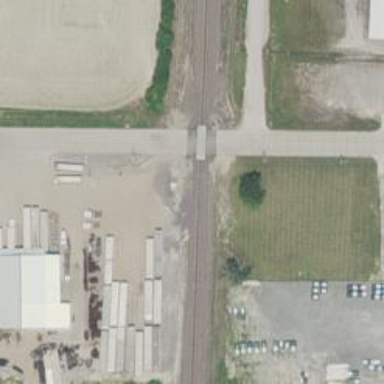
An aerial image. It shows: Railway level crossing.